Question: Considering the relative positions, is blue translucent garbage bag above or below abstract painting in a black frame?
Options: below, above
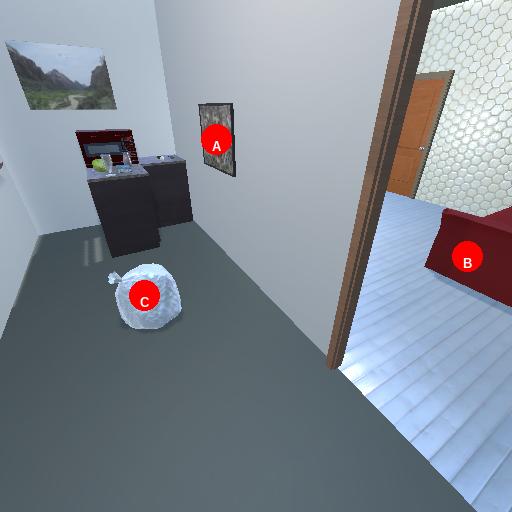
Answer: below